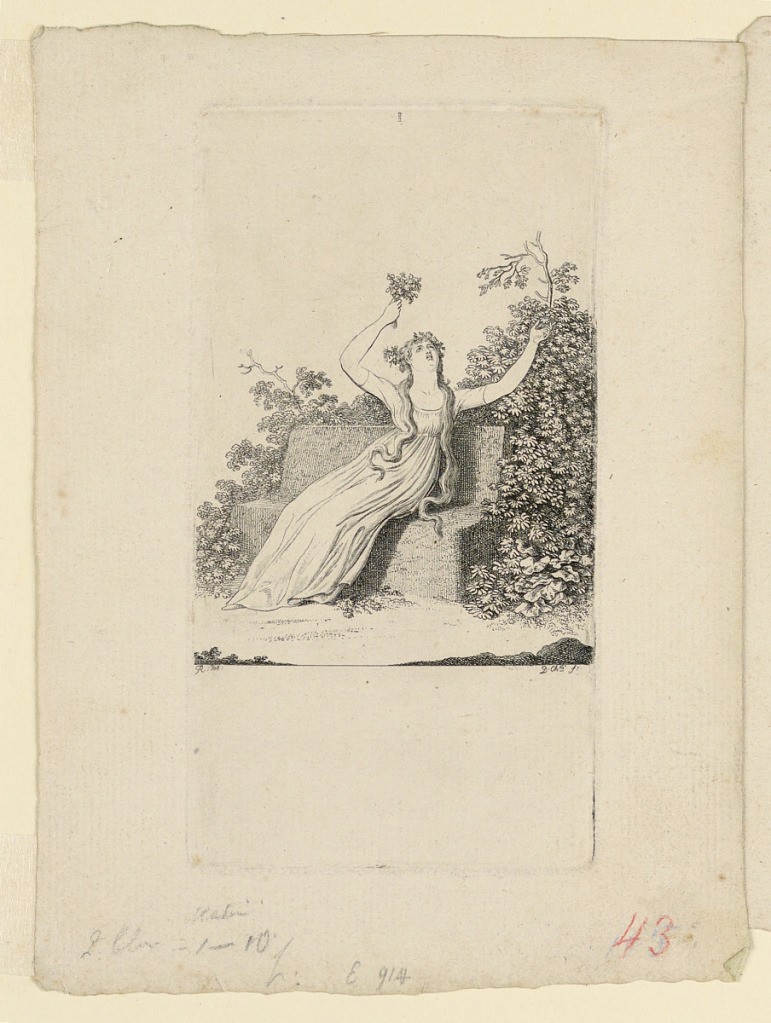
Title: Madame Unzelmann in the Part of "Nina"
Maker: Daniel Nikolaus Chodowiecki, German, 1726 - 1801
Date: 1799
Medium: Engraving on paper
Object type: Print
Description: The seated figure of the acress, Madame Friederike Unzelmann is seen seated in a landscape in a scene from the first act of Armand's play "Nina," in the part of Nina. She holds aloft a bouquet.